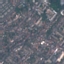
Label: Residential